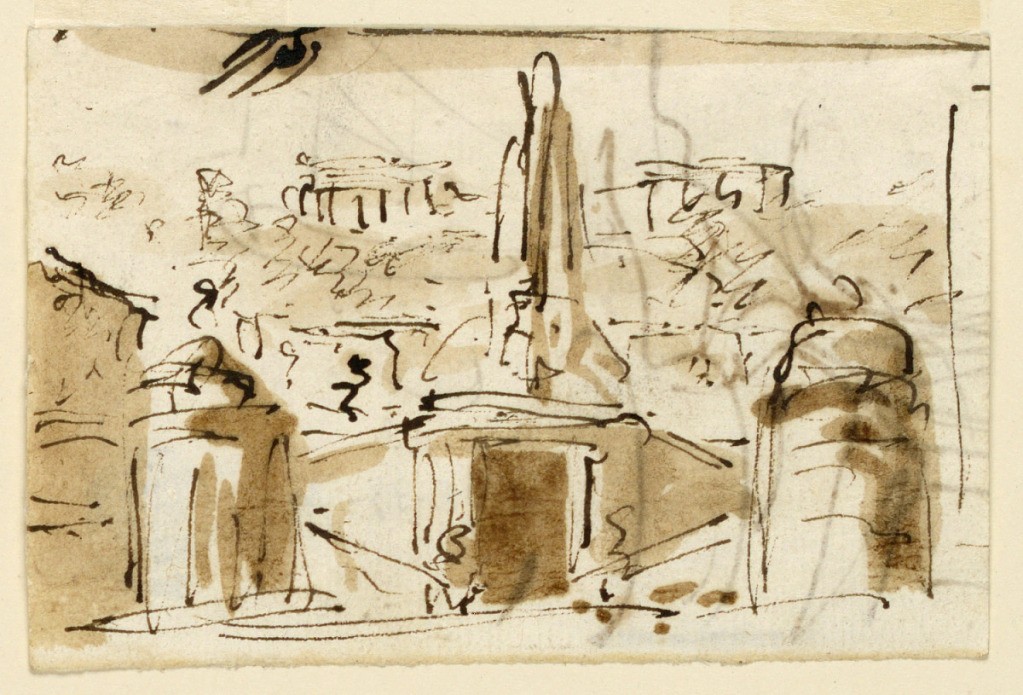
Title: Fountain in a Mountainous Country
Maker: Giuseppe Barberi, Italian, 1746–1809
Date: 1775–1809
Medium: Pen and brown ink, brush and brown wash on off-white laid paper
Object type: Drawing
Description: Loosely drawn view of a fountain in a landscape. Suggestion of temples on hills in the background.